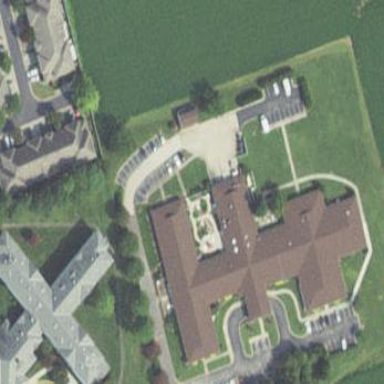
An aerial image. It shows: Commercial building.